Field crop: tomato
Growth stage: 2
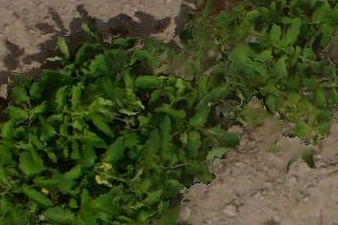
Species: tomato